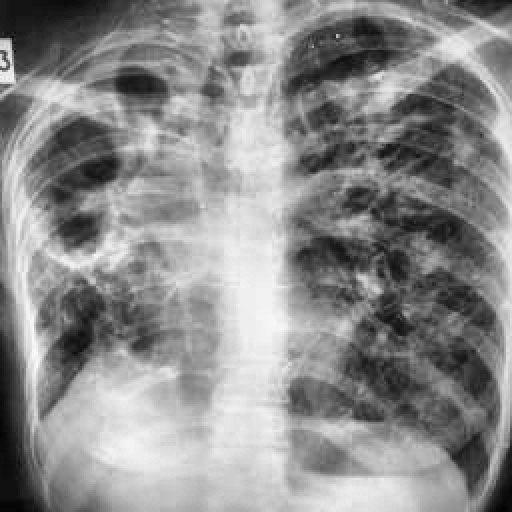
Finding: TUBERCULOSIS